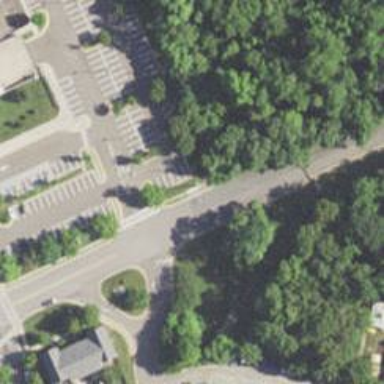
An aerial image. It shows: Entrance to school.